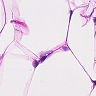
Metastatic tissue present: no